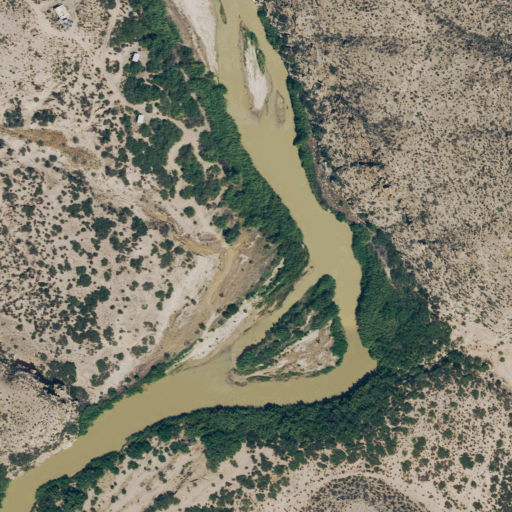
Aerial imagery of valley in Texas named Horse Canyon containing unknown, shrub, and woody wetlands